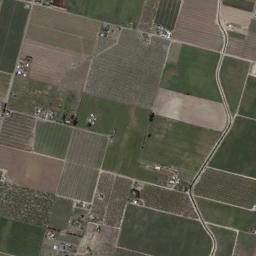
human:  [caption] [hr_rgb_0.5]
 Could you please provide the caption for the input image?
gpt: Many neatly arranged green and tan mixed rectangular farmlands of different sizes .

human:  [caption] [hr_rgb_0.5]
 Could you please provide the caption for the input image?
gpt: Some rectangular farmlands of different colors and sizes are neatly arranged on the ground and some houses are surrounded by these farmlands .

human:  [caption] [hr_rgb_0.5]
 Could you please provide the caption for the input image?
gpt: There are some light green and bare rectangular farmland .

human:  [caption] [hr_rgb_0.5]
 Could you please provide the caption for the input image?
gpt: There are many roads of different lengths in rectangular farmlands .

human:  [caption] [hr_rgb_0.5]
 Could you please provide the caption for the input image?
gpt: There are some green rectangular farmlands and brown ones of different sizes .